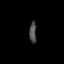
Tissue: skin
Cell type: Epithelial cells
Senescence score: 0.2239
Nuclear area (px): 146
Mean DAPI intensity: 75.884